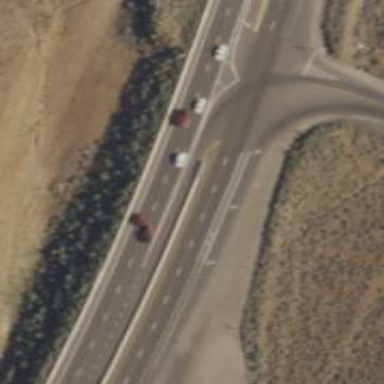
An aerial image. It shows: Trunk link highway.